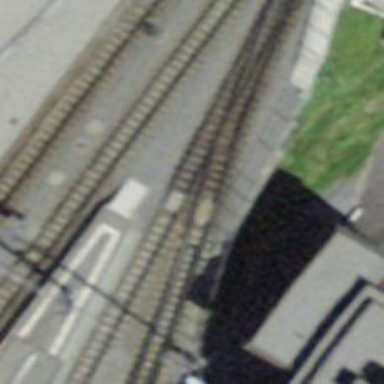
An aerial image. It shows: Railway switch.